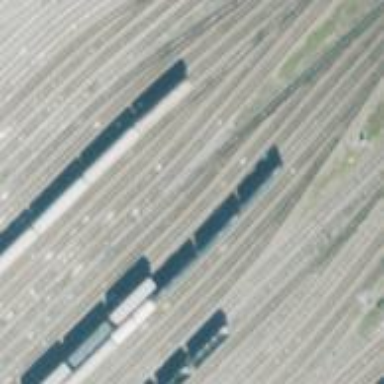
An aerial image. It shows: Railway yard used for servicing trains.